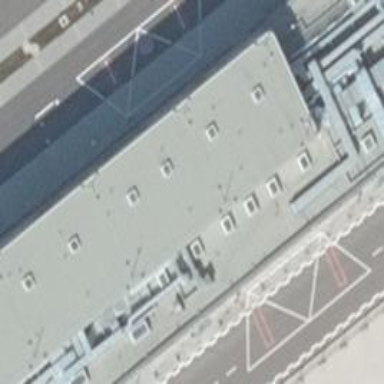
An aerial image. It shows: Airport terminal building.